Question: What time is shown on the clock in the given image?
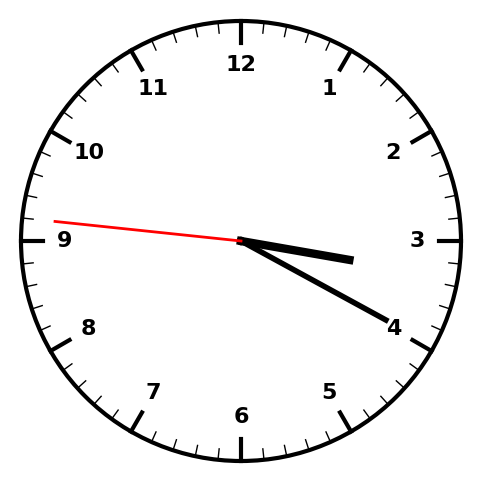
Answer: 03:19:46